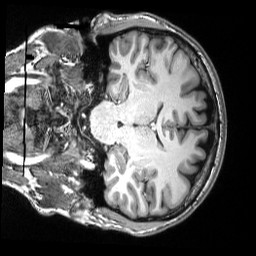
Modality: T1w
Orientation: coronal
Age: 38
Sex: male
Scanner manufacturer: siemens
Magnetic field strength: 3 T
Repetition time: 2.53 s
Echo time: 0.0033 s